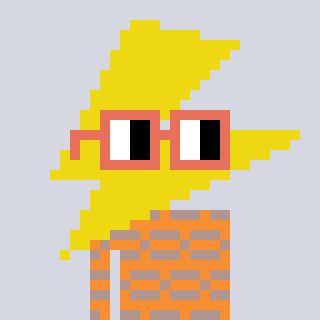
a pixel art character with square orange glasses, a lightning bolt-shaped head and a orange-colored body on a cool background